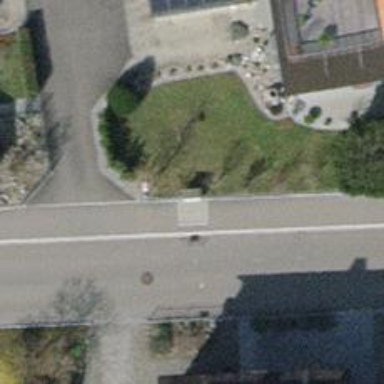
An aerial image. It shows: Street cabinet of man-made origin.